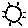
Label: sun